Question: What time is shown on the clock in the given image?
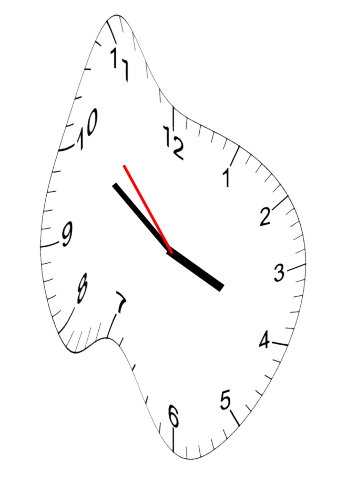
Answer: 03:50:53